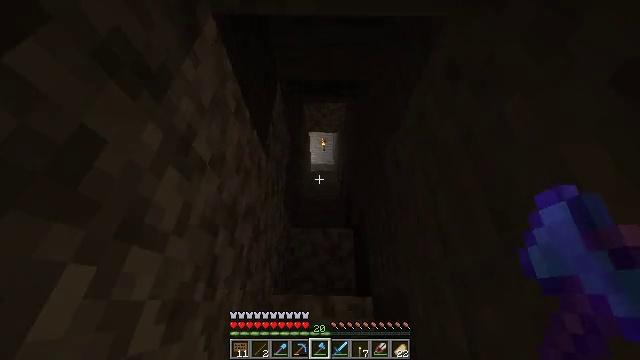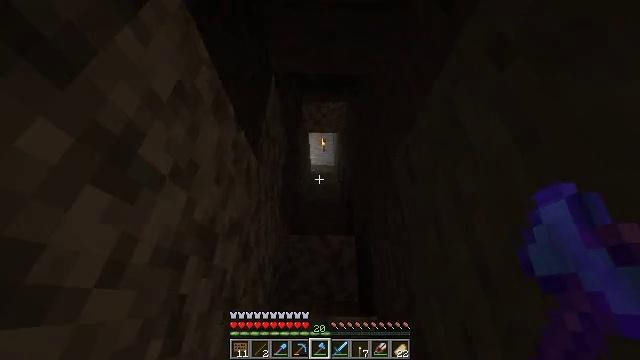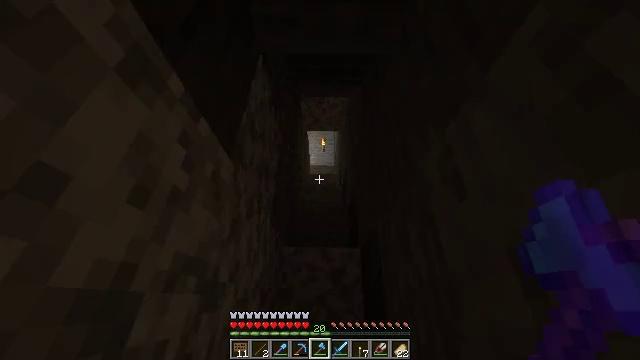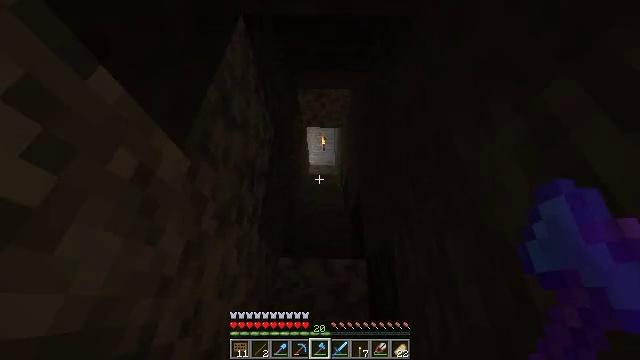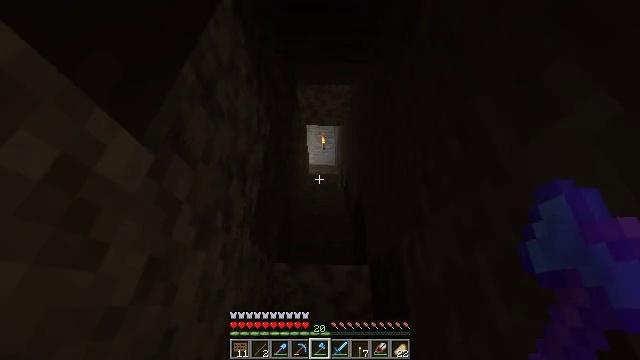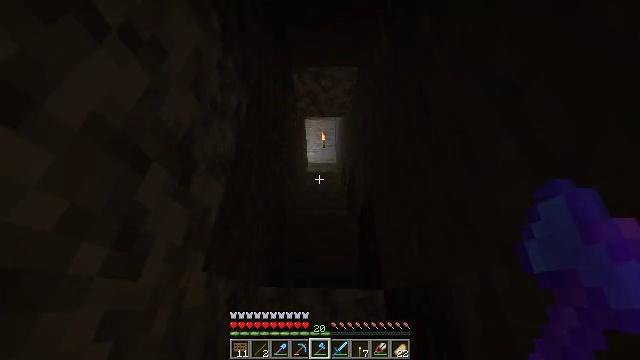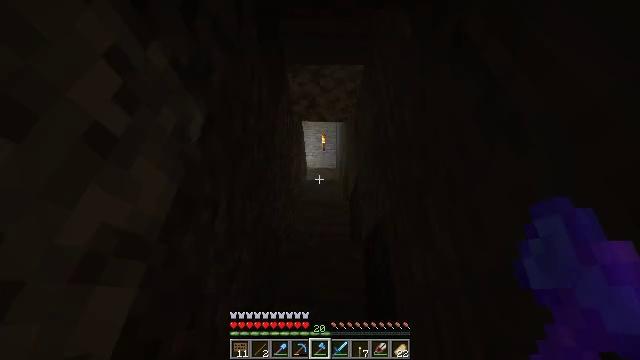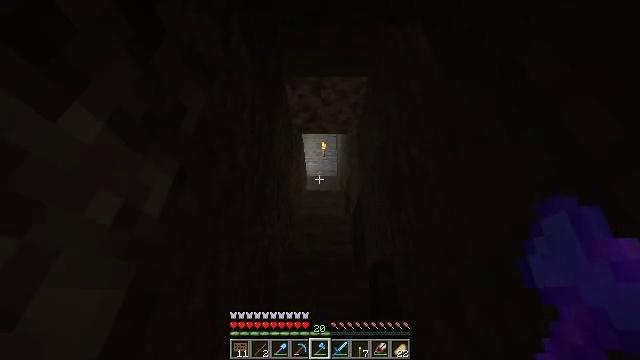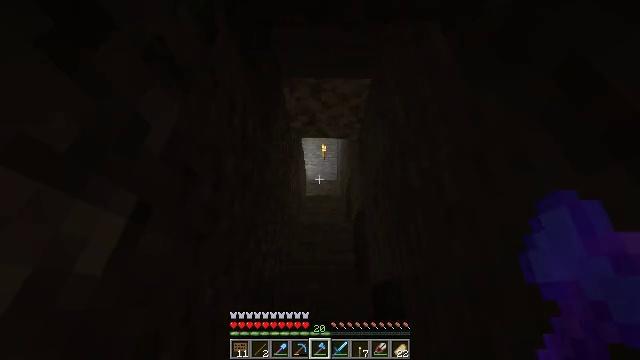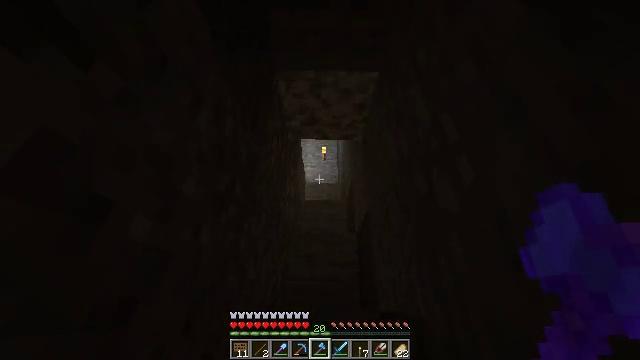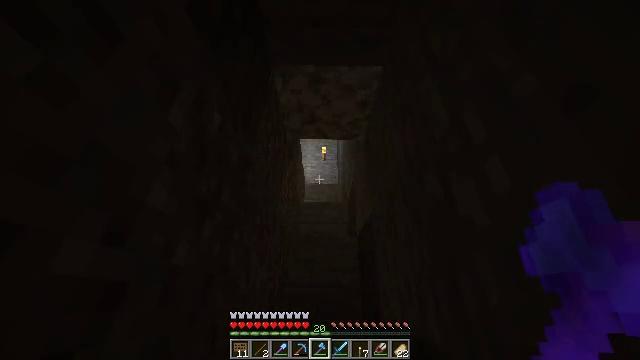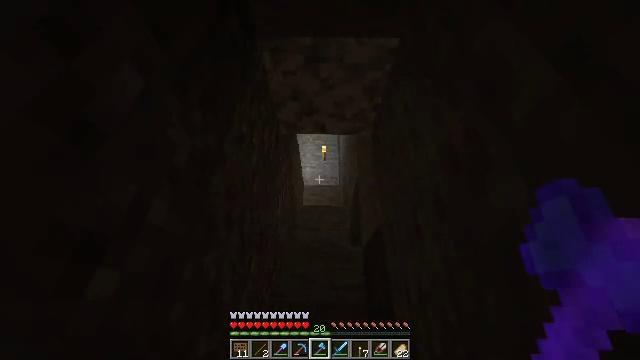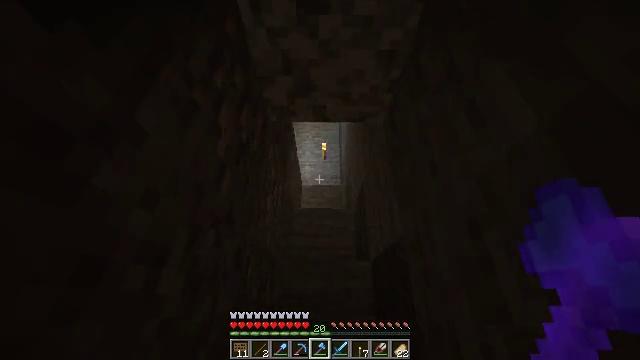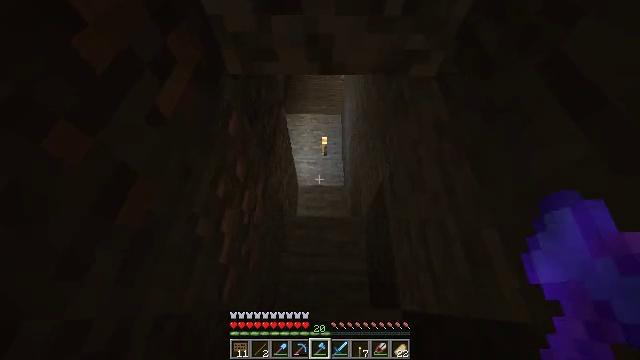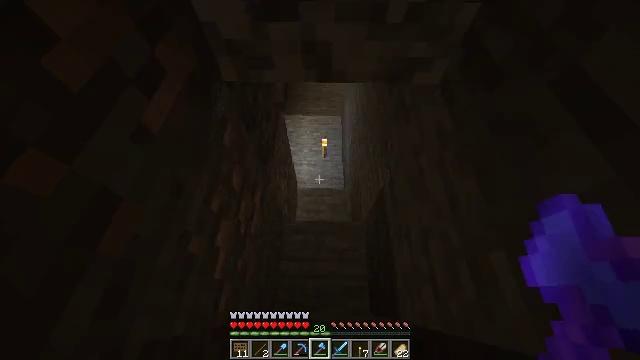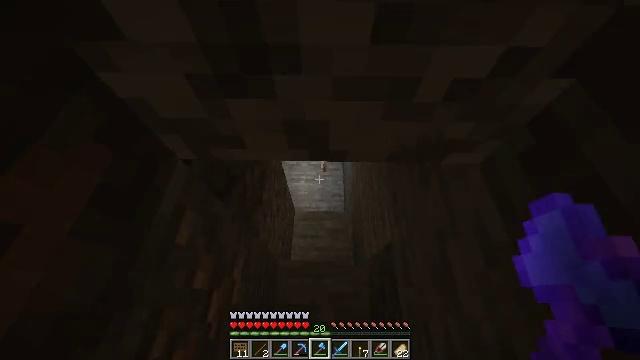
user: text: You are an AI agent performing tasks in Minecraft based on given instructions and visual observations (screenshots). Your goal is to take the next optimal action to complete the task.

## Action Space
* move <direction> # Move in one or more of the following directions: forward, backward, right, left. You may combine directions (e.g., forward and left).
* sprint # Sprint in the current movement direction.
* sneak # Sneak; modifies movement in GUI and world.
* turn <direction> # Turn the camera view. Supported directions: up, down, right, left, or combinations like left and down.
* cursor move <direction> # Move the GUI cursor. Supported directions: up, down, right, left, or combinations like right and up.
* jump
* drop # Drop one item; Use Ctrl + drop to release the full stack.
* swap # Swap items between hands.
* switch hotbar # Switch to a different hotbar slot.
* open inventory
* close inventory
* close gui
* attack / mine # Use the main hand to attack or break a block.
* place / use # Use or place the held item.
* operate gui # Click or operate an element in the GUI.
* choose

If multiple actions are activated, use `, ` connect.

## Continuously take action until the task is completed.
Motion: motion action
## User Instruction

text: Attack the torch to pick it up.
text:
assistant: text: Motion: move forward, sprint
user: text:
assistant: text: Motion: move forward, sprint
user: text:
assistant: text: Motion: move forward, sprint
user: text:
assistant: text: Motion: move forward
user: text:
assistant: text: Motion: move forward, sprint
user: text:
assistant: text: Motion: move forward, sprint
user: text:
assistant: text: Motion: move forward, sprint
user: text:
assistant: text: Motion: move forward, sprint
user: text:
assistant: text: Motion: move forward, sprint
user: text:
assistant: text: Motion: move forward
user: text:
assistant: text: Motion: move forward, sprint
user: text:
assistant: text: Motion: move forward, sprint
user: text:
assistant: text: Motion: move forward, sprint
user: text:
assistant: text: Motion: move forward, sprint
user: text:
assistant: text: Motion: move forward
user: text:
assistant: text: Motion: move forward
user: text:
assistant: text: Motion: move forward
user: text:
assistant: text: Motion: move forward, sprint
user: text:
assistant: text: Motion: move forward, sprint
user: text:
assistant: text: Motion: move forward, sprint
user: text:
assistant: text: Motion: move forward
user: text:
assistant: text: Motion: move forward
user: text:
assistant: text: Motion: move forward, turn left
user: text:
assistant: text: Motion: move forward, turn left
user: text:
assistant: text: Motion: move forward, turn left
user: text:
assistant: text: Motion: move forward, turn left and up
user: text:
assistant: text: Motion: move forward, turn left and up
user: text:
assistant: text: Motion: move forward, turn up
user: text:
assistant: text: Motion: move forward, turn up
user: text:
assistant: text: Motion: move forward, turn right and up